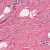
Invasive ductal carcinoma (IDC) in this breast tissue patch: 0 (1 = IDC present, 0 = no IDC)